Interaction volume radius: 5 \u00c5
Interaction volume height: 10 \u00c5
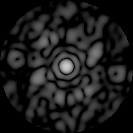
Disorder parameter: 0.7979